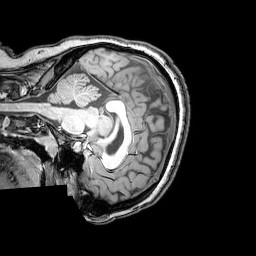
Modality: T1w
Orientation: sagittal
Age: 26
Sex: female
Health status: healthy
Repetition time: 0.081 s
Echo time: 0.037 s